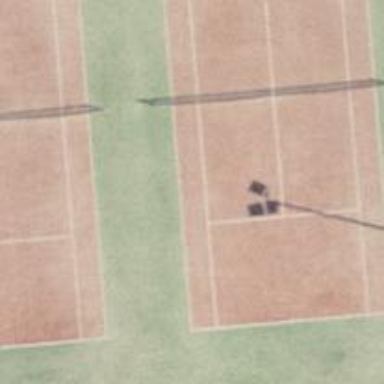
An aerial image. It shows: Tennis court in leisure pitch.